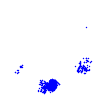
Particle: electron